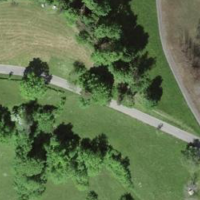
EUNIS habitat code: 24
Species observed at this site:
Vicia sepium
Argentina anserina
Euphorbia cyparissias